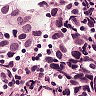
Metastatic tissue present: yes